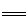
Label: line